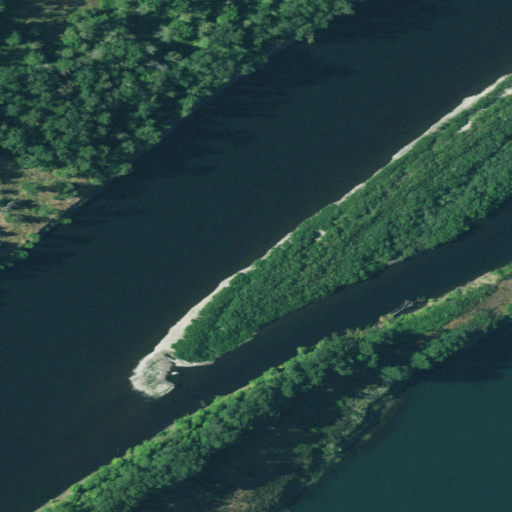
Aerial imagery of bar in Oregon named Wheatland Bar containing open water, pasture, woody wetlands, herbaceous wetlands, evergreen forest, grassland, and shrub